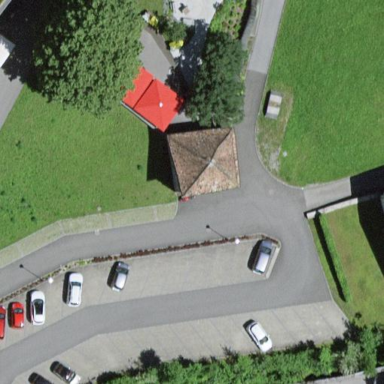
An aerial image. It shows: Parking area with surface.